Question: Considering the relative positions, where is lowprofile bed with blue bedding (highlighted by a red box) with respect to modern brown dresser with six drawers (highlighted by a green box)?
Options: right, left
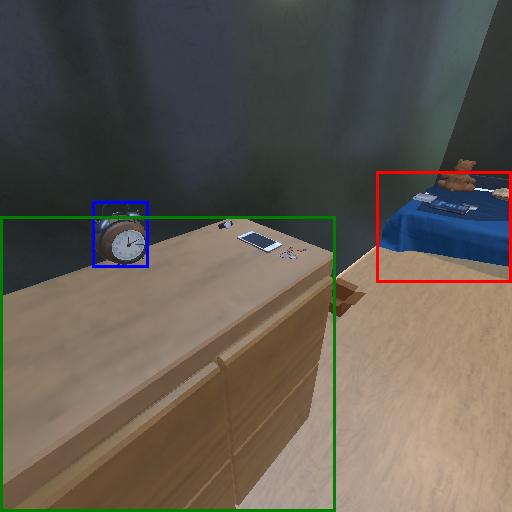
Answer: right